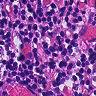
Metastatic tissue present: no